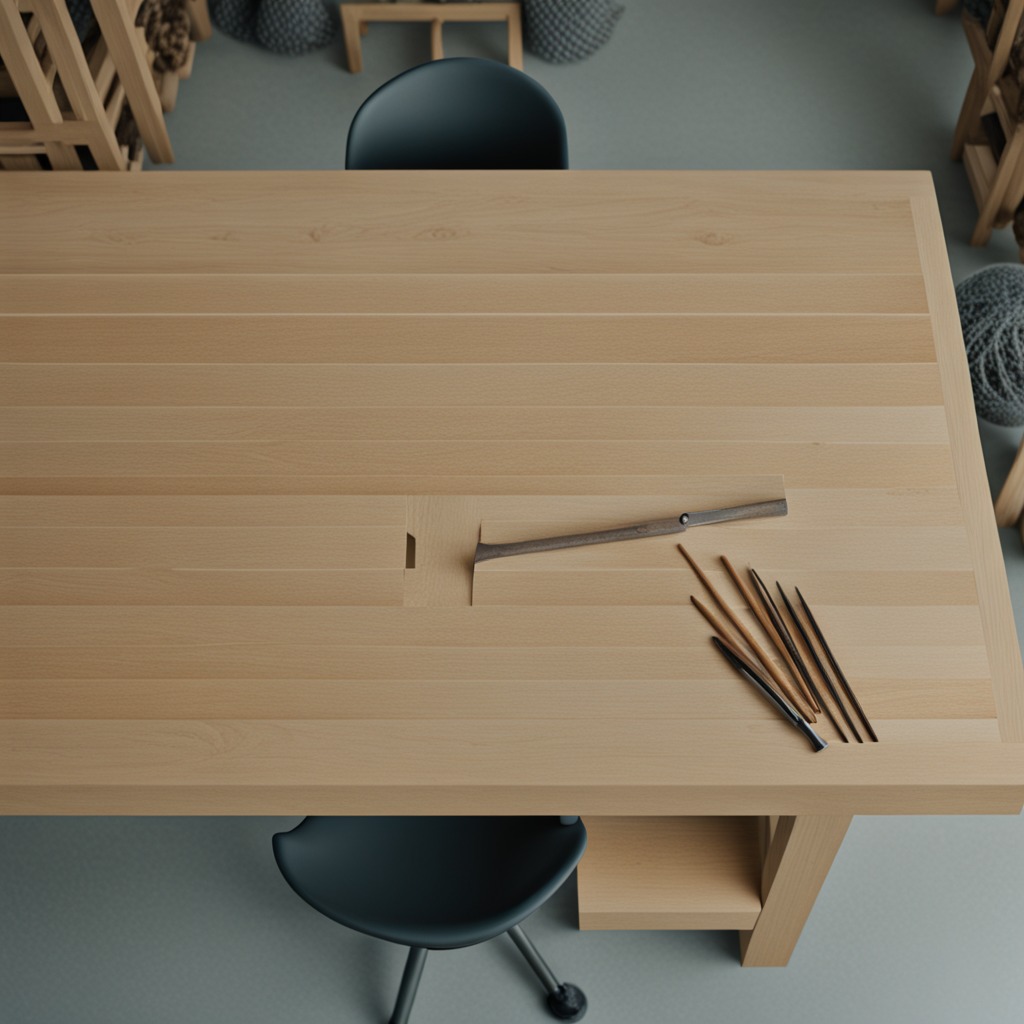
A hammer lies on a workbench inside a coastal fishing gear workshop.